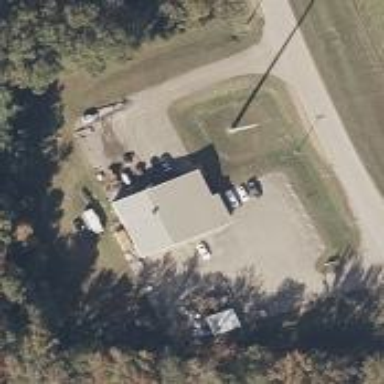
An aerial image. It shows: Power pole.